Question: I update the visual studio 2010 project to visual studio 2013.
Then I want to ad a new controller.
but there is no add Controller option.

But If I create a new project in 2013 it already have the add Controller option.
So how to add the new Controller? something missing in web.config or missing reference?
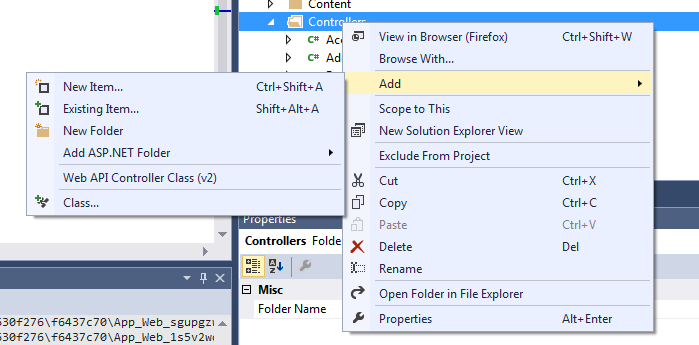
Answer: Make sure your .proj file includes all the appropriate project type Guids.
'''
<ProjectTypeGuids>{E3E379DF-F4C6-4180-9B81-6769533ABE47};{349c5851-65df-11da-9384-00065b846f21};{fae04ec0-301f-11d3-bf4b-00c04f79efbc}</ProjectTypeGuids>
'''
The first GUID allows all standard MVC operations in the context menus.